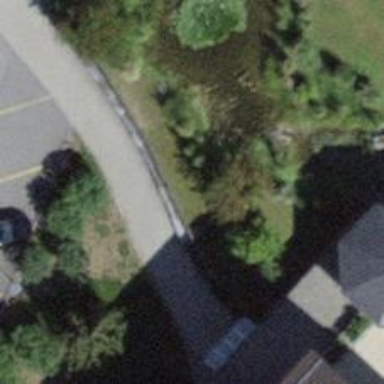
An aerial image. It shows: Paved path.